Question: I don't understand this error message I'm receiving when I try to run my powershell script. The purpose is to copy a .bat file into the main win 7 startup folder on a series of machines.

And the script I am running.
'''
$ServerList = Get-Content "C:\ServersList.txt" #Change this to location of servers list
$SourceFileLocation = "C:
irefox_issue.bat" #For example: D:\FoldertoCopy\ or D:
ile.txt
$Destination = "C:\ProgramData\Microsoft\Windows\Start Menu\Programs\Startup" #Example: C$ emp
foreach ($_ in $ServerList)
{Copy-Item $SourceFileLocation -Destination \$_\$Destination -Recurse -PassThru}
Write-Host "Press any key to continue ..."
$x = $host.UI.RawUI.ReadKey("NoEcho,IncludeKeyDown")
Write-Host
Write-Host "A"
Write-Host "B"
Write-Host "C"
'''
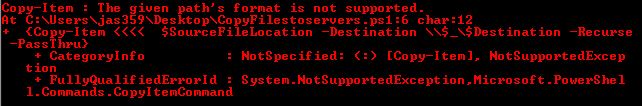
Answer: Because your location is getting set to:
'''
\SERVERNAME\C:\ProgramData...
'''
and it should be:
'''
\SERVERNAME\C$\ProgamData...
'''
Your destination needs to be:
'''
$Destination = 'C$\ProgramData\Microsoft\Windows\Start Menu\Programs\Startup'
'''
And your loop should be:
'''
foreach($server in $serverList) {
Copy-Item $SourceFileLocation -Destination "\$server\$Destination" -Recurse
}
'''
You should probably avoid explicitly using '$_' as a variable name as '$_' is a special variable for accessing an object in the pipeline.